Question: I am currently trying out on the docker link between my app and db containers. I've checked on my app container and environment variables are automatically set when I link the containers together.
What I want to do is for my config file, which is packaged into a jar file, to receive the environment variables and set the required values to it. Any advice or help?

And this is how I create a config file in my jar file to connect to MySQL
'''
database { url="jdbc:mysql://${MYSQL_PORT_3306_TCP_ADDR}:${MYSQL_PORT_3306_TCP_PORT}/mydb" driver="com.mysql.jdbc.Driver"}
'''
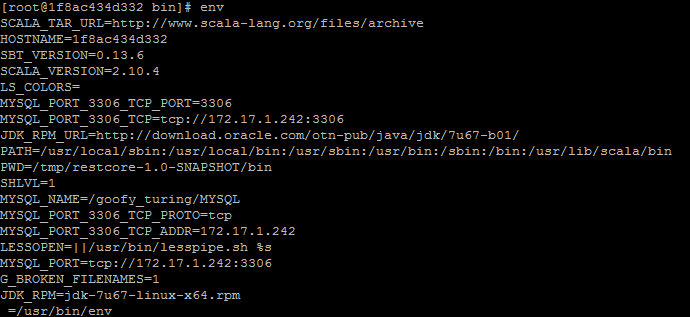
Answer: Updating the config file inside the jar could be quite overkill.
It think you have several choices
- - - -
You can save this kind of launcher script on docker image which dynamically creates configuration before launching actual program.
'''
#!/bin/bash
# some default values for testing even without links to other container
MYSQL_PORT_3306_TCP_ADDR=${MYSQL_PORT_3306_TCP_ADDR:-127.0.0.1}
MYSQL_PORT_3306_TCP_PORT=${MYSQL_PORT_3306_TCP_PORT:-3306}
cat << EOF > /opt/yourprogram/dbconfig.conf
database { url="jdbc:mysql://${MYSQL_PORT_3306_TCP_ADDR}:${MYSQL_PORT_3306_TCP_PORT}/mydb" driver="com.mysql.jdbc.Driver"
}
EOF
scala -classpath /opt/yourprogram YourProgram
'''